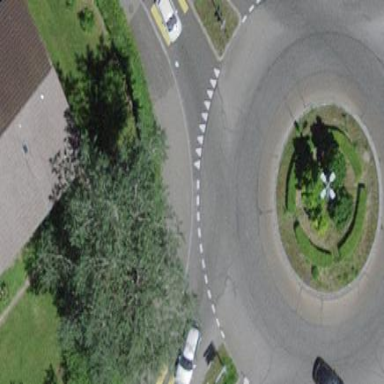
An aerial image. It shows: Primary highway with asphalt surface leading to roundabout.